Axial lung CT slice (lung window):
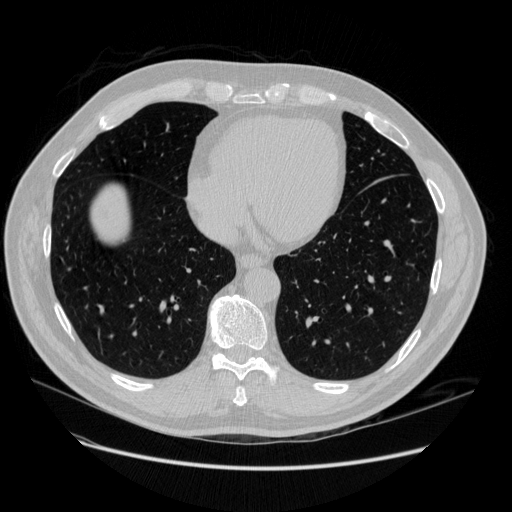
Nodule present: no